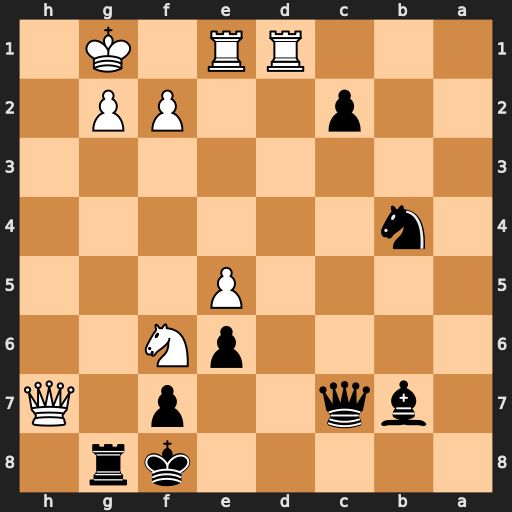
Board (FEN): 5kr1/1bq2p1Q/4pN2/4P3/1n6/8/2p2PP1/3RR1K1
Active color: b
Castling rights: -
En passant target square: -
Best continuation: Rxg2+ Kf1 Qc4+